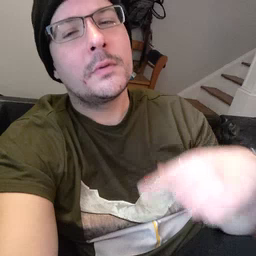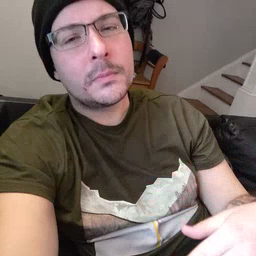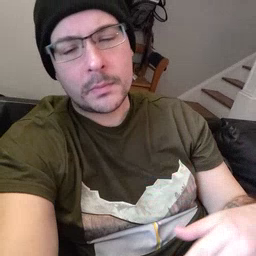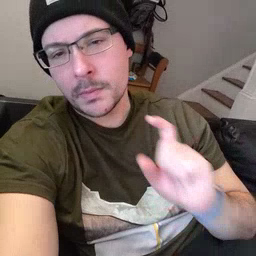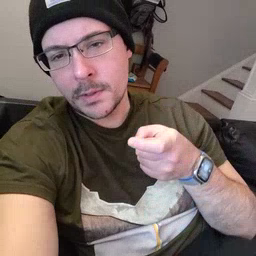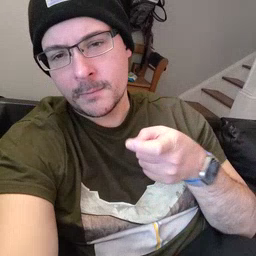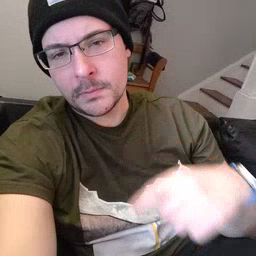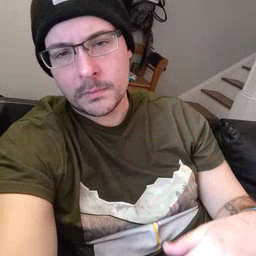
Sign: gift